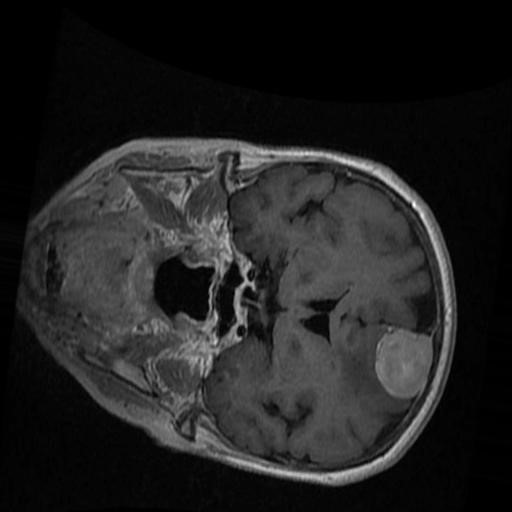
Label: brain_menin